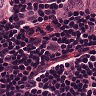
Metastatic tissue present: yes